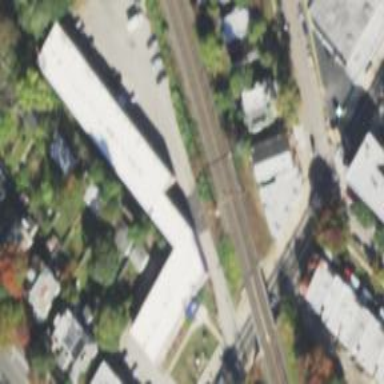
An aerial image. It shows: Alley classified as service road.